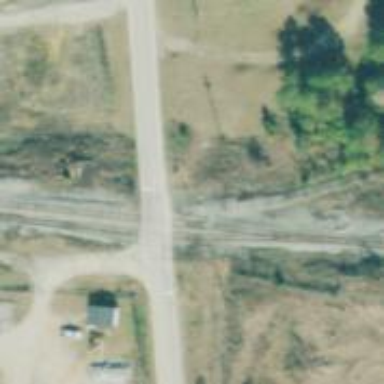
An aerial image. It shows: Uncontrolled crossing.